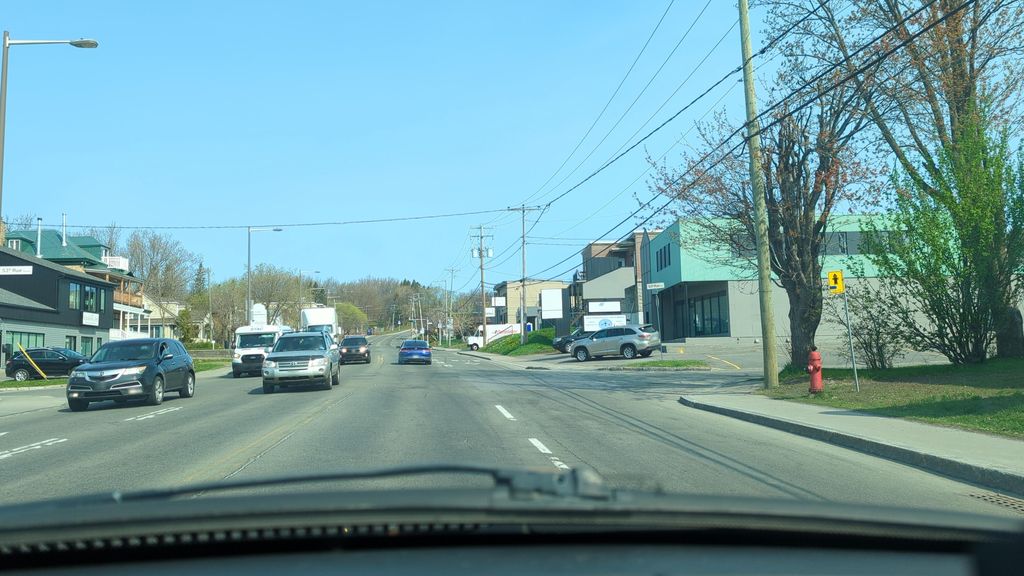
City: quebec_city